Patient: sex M, age 78
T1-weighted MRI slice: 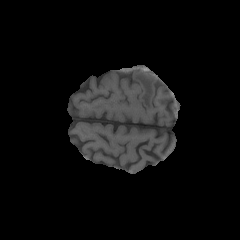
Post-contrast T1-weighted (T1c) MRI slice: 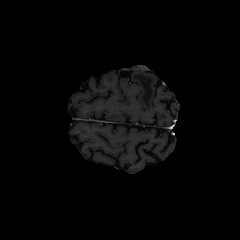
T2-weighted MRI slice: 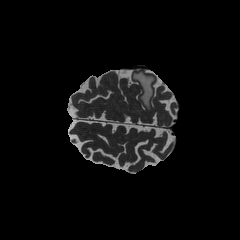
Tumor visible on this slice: yes
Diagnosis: Glioblastoma, IDH-wildtype
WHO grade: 4